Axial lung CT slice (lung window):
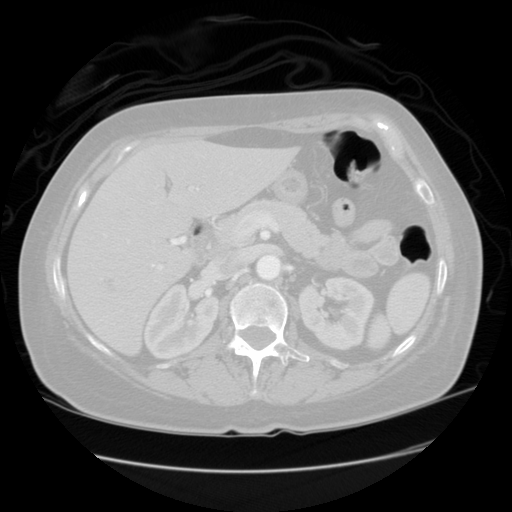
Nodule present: no